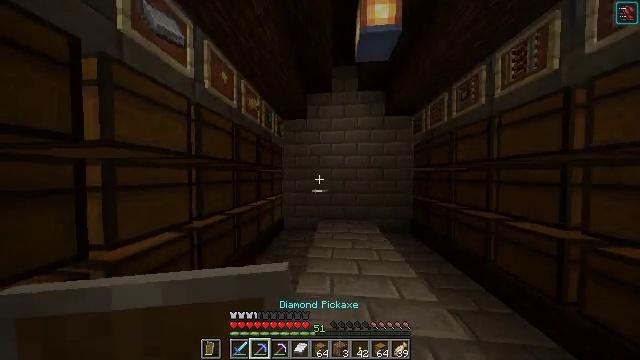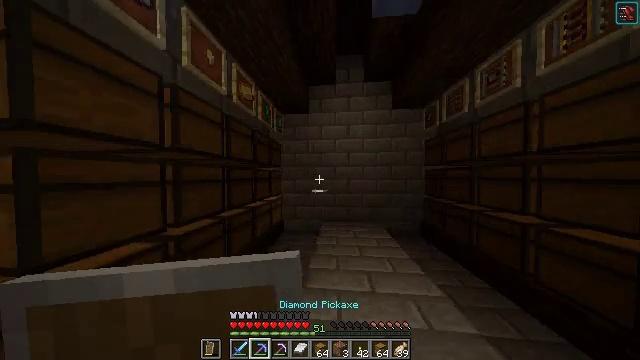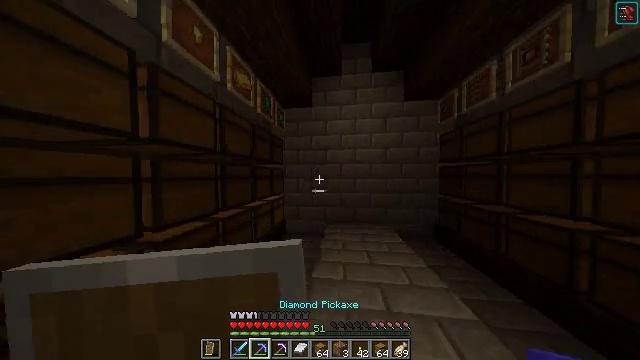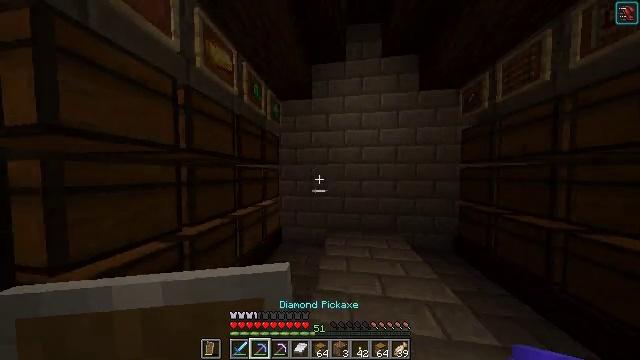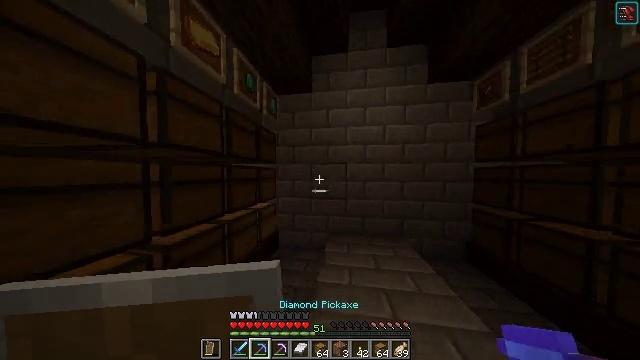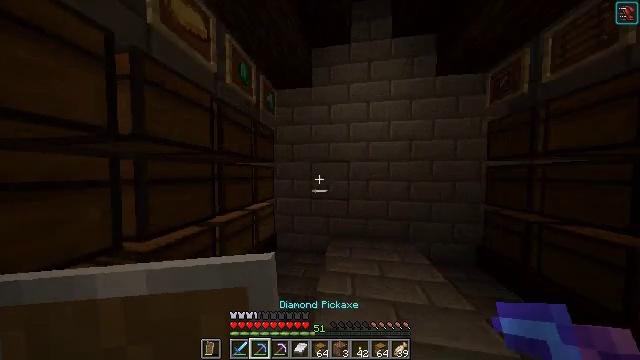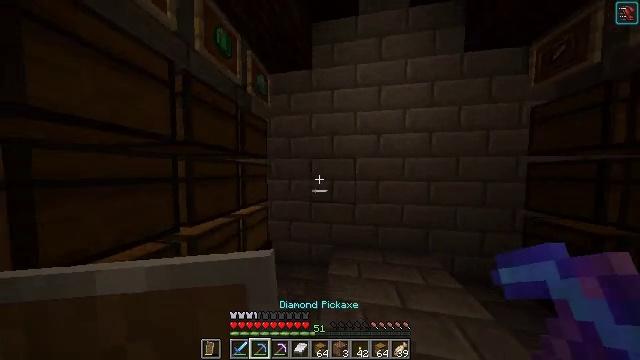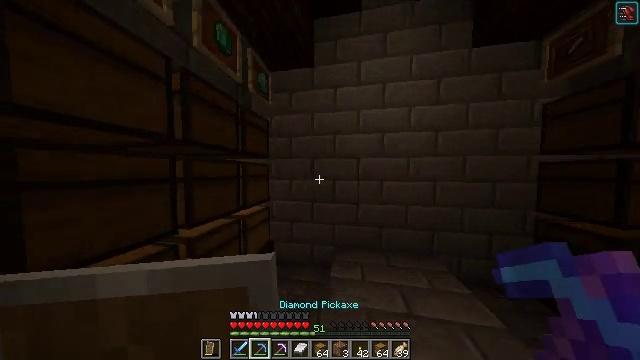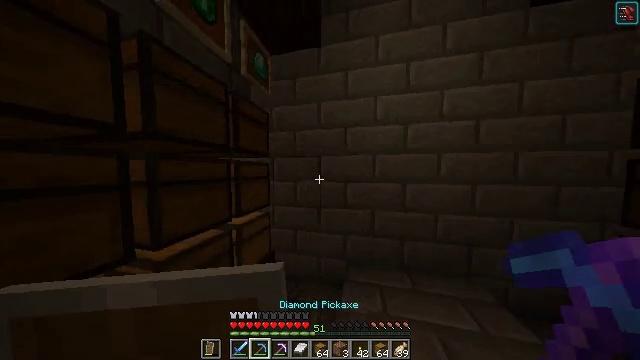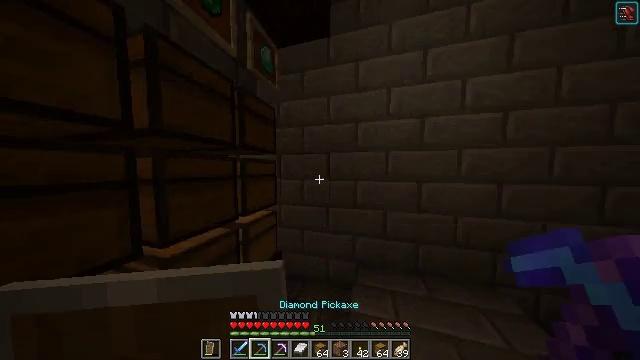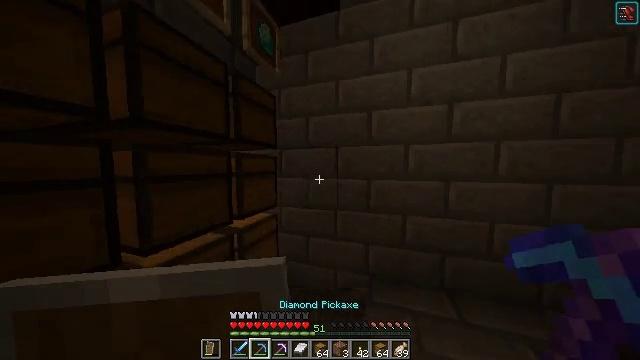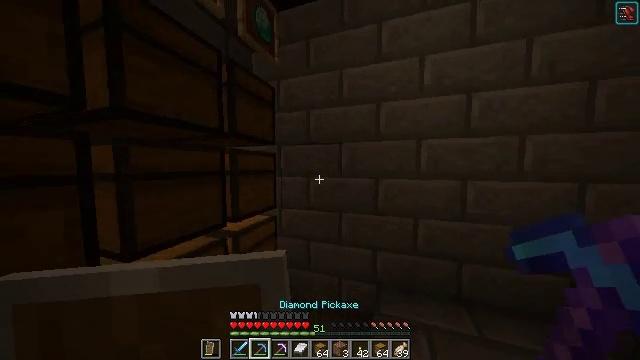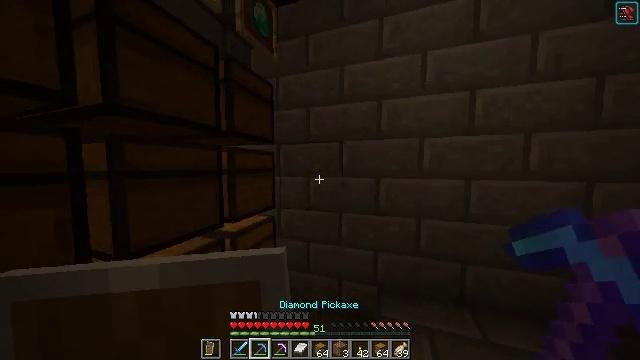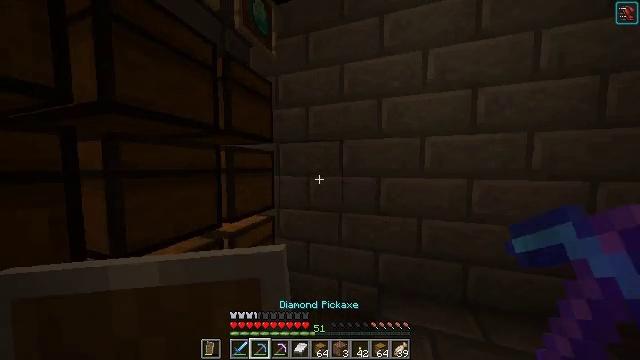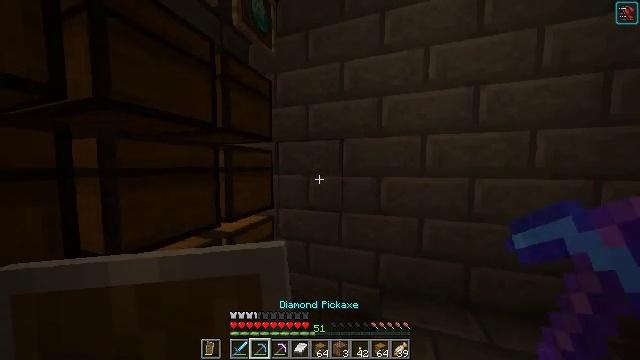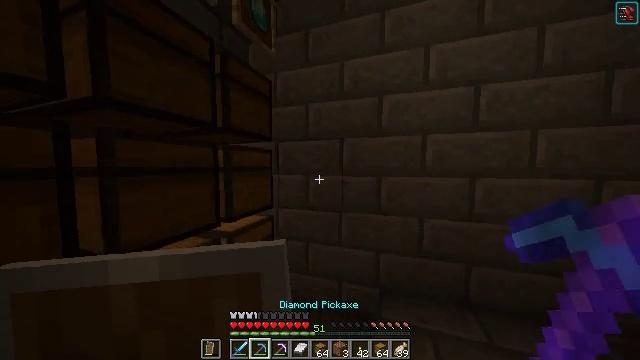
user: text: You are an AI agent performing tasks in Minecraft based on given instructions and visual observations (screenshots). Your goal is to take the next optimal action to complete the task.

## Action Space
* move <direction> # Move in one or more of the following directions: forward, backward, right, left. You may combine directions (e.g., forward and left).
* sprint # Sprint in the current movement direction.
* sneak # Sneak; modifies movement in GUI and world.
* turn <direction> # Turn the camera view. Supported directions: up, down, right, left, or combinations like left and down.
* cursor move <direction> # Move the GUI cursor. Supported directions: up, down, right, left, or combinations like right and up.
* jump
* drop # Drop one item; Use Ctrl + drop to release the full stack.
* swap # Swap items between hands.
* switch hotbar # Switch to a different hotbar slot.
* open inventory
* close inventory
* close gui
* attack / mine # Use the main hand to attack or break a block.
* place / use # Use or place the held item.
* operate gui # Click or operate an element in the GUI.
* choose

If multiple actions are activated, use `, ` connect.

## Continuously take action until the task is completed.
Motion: motion action
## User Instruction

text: Collect the stone bricks by mining.
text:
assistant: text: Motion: move forward
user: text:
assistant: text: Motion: move forward, turn left
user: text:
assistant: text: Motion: move forward
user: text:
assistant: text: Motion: move forward
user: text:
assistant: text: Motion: move forward
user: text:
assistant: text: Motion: move forward
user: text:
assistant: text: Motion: move forward
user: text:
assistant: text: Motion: turn left
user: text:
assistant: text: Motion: turn left
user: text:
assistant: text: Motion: turn left
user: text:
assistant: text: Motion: no_op
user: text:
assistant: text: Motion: no_op
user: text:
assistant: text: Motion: no_op
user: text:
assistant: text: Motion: no_op
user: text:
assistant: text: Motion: no_op
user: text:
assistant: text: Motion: attack / mine
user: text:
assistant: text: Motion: attack / mine
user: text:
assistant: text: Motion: attack / mine
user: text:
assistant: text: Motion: attack / mine
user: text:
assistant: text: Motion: no_op
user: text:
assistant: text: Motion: no_op
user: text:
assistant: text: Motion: turn right and down
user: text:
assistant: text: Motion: turn right and down
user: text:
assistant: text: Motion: turn right
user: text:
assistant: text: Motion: turn right
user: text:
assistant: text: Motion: turn right
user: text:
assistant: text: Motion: move forward
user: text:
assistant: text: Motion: move forward
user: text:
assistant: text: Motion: move forward, turn left and up
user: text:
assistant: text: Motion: turn left and up